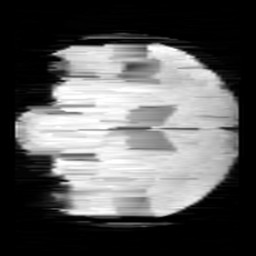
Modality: minIP
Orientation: coronal
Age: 11
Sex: male
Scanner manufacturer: siemens
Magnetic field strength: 3 T
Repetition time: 0.027 s
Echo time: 0.02 s